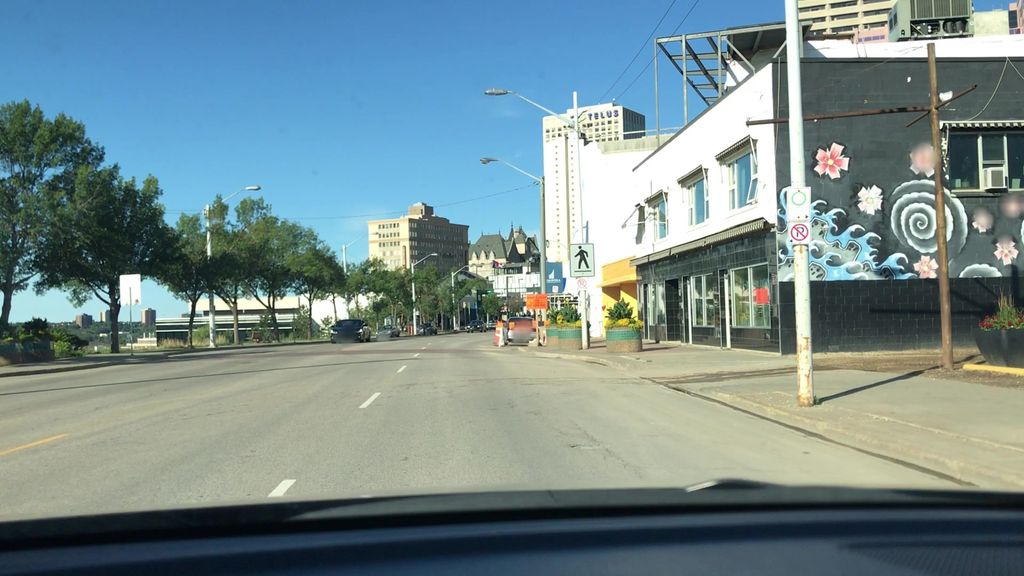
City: edmonton